Question: I have two divs one being a child to another. I wish my parent div which extends throughout the page to scroll. But the text upon it to remain fix from the top.
Here is the sample image :-
I want the background image of the background to be gray and that parent div will extend to the end of the page. The text present is on another div. I want this text to be always at the same position from the top of the screen. This actually acts as navigation for my website.
How can this be done ??

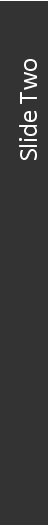
Answer: this could be what you are looking for
'''
#nav {position:fixed; top: 30px;}
'''
(no support for ie6)